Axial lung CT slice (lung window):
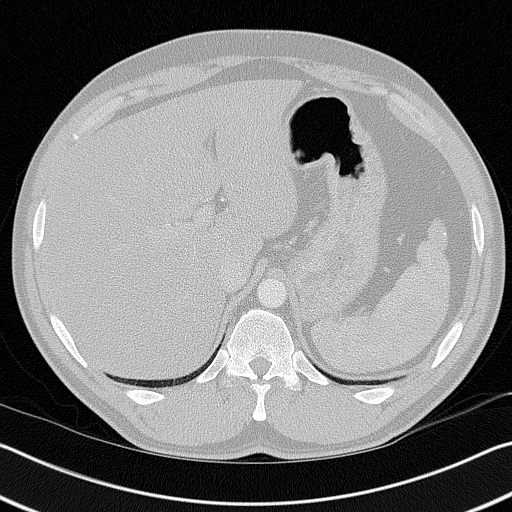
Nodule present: no